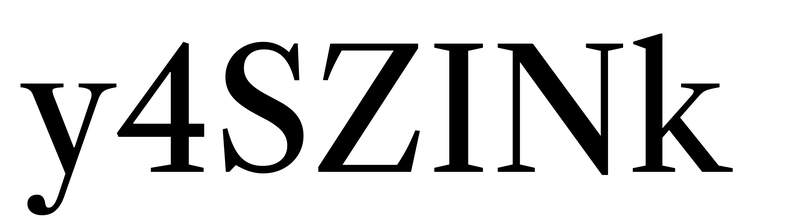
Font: LibreCaslonText_Regular